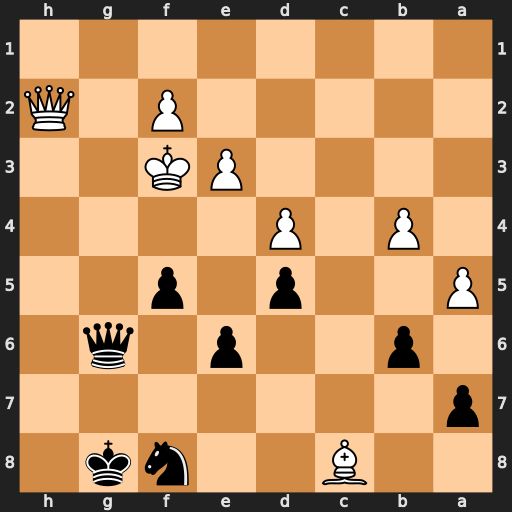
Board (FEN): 2B2nk1/p7/1p2p1q1/P2p1p2/1P1P4/4PK2/5P1Q/8
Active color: b
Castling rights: -
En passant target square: -
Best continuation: Qg4#